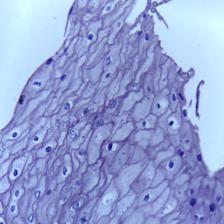
Diagnosis: Normal